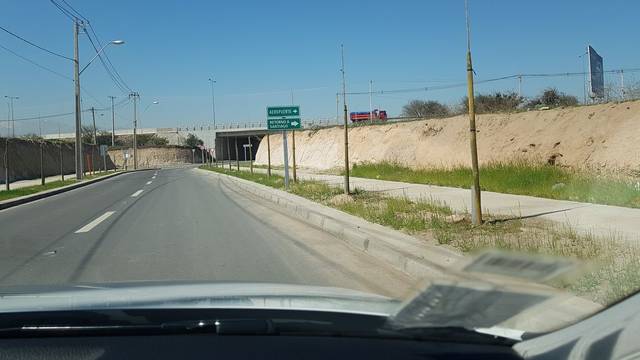
Region: Chile
Coordinates: -33.416, -70.79